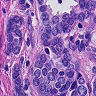
Metastatic tissue present: yes